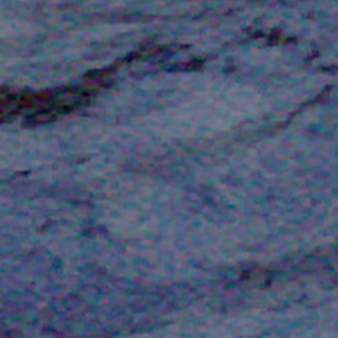
Label: other